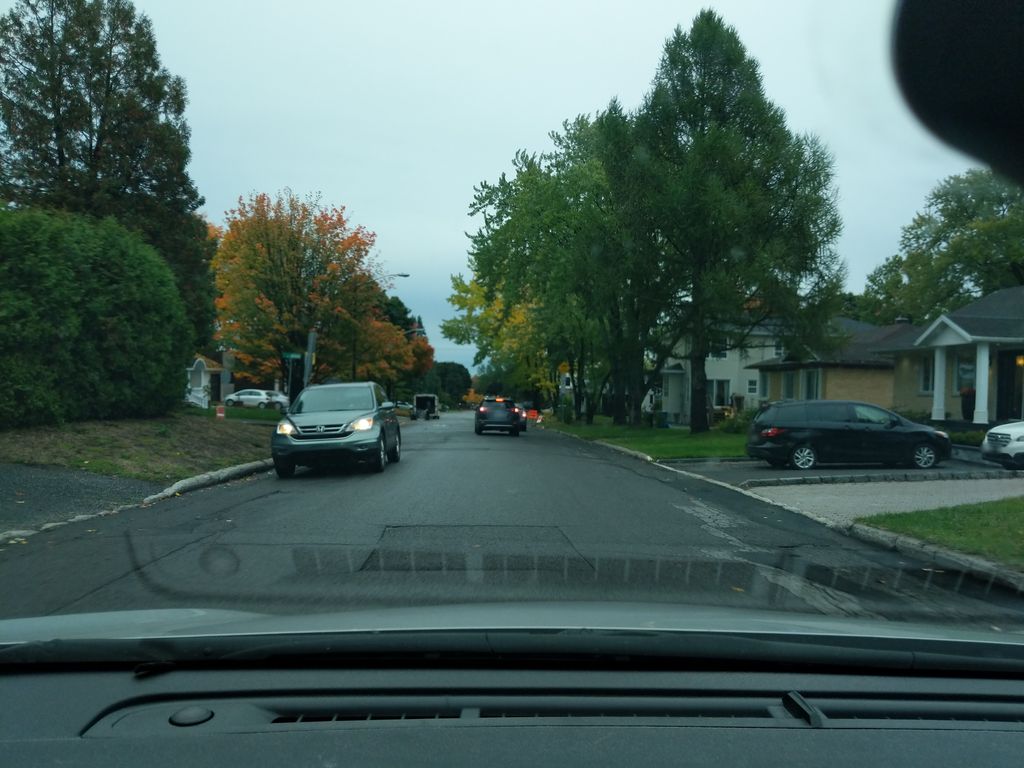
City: quebec_city